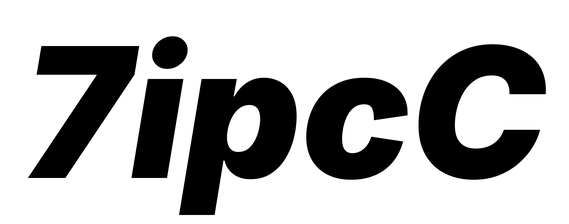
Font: Inter-Italic_Black_Italic